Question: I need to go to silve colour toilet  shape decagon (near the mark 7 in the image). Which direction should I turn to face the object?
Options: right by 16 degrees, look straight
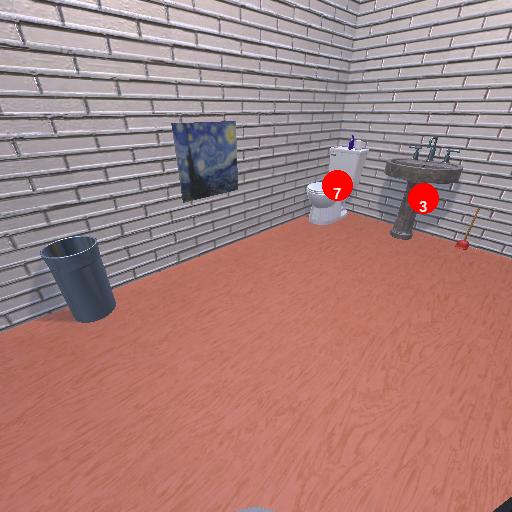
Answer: right by 16 degrees